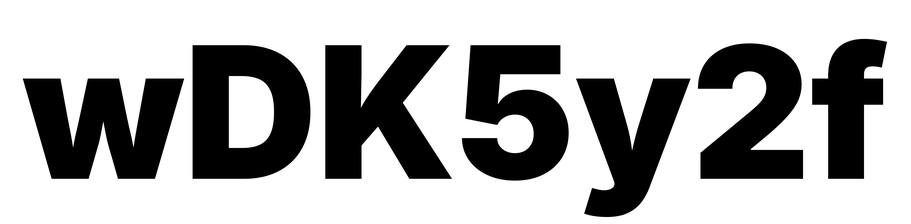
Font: Inter_Black